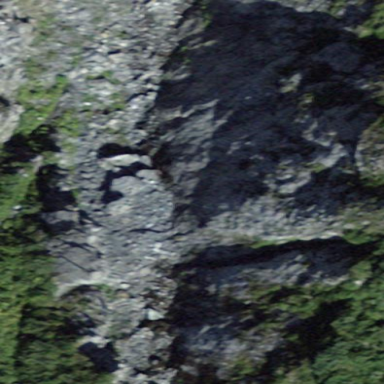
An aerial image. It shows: Natural scree.